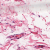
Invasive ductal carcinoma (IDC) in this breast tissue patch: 0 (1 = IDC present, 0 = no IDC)